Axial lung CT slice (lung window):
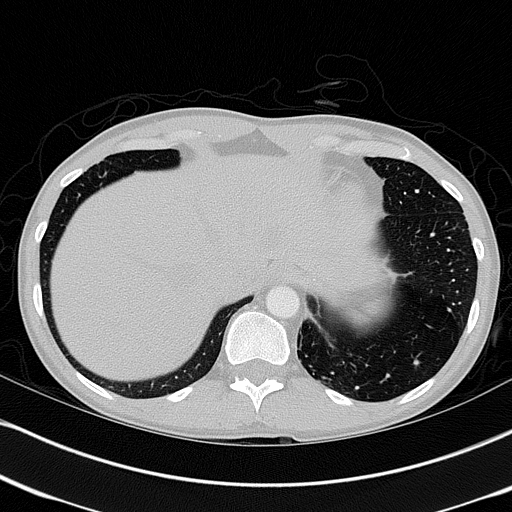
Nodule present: no